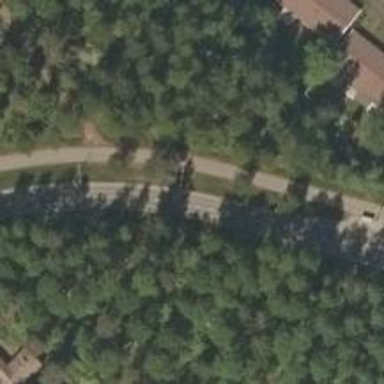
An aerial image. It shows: Asphalt cycleway.